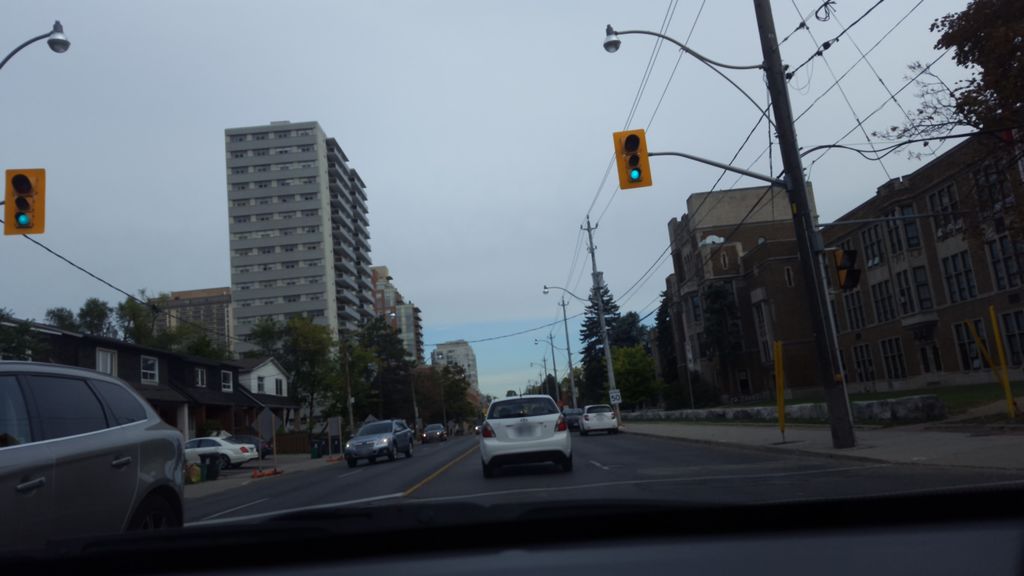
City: toronto